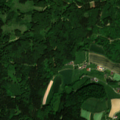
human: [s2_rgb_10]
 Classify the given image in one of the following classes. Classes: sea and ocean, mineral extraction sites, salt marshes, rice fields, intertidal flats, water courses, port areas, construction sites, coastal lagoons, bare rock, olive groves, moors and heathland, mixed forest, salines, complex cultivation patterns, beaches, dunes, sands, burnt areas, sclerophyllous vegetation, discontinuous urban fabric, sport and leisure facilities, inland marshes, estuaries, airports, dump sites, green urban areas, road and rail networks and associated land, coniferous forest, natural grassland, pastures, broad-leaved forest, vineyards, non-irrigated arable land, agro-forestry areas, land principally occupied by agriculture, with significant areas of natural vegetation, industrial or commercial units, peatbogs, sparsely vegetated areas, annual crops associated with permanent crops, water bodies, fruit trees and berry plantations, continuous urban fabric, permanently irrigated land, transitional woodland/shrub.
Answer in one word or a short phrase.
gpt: complex cultivation patterns, coniferous forest, mixed forest